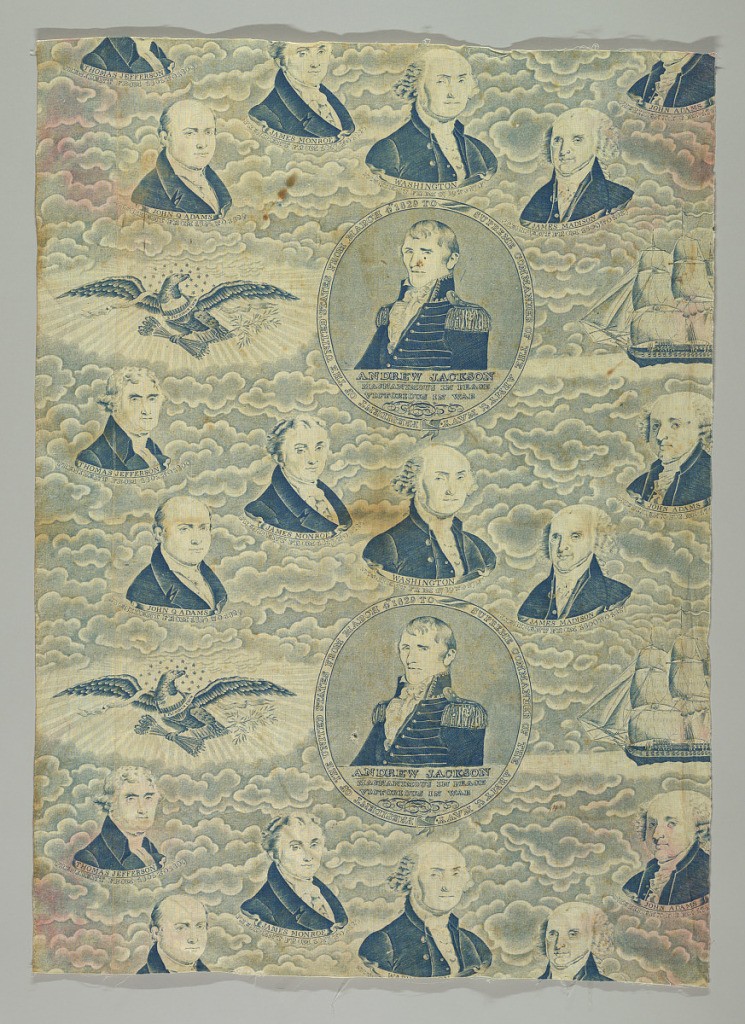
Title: The First Seven Presidents of the United States
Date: ca. 1830
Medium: cotton Technique: roller printed on plain weave
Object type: Textile
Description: The first seven American Presidents, the dates of their terms, the American eagle and the frigate Constitution. Andrew Jackson prominently in the center. In blue on white.